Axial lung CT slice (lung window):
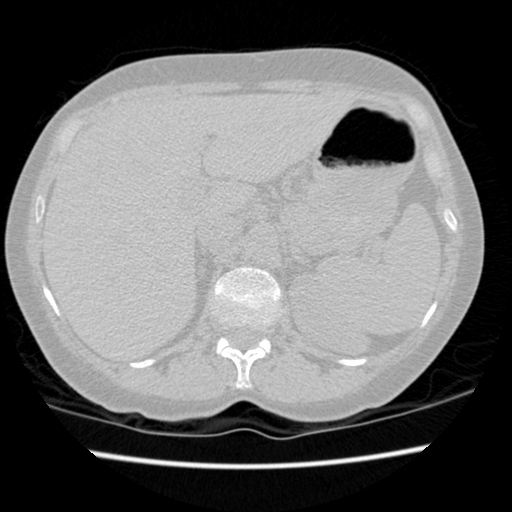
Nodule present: no